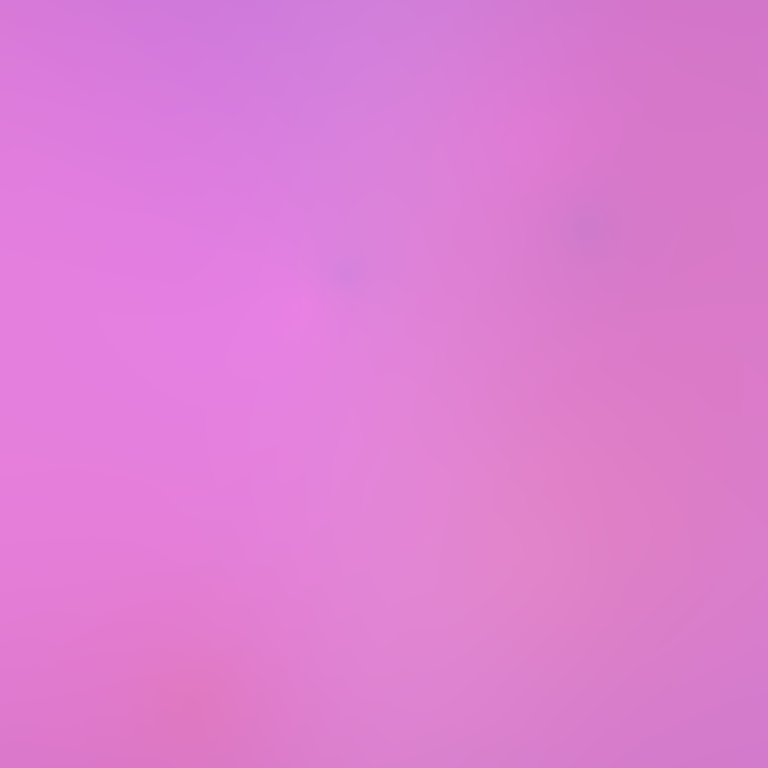
Abstract light effect, smooth gradient from soft lavender to gentle pink, calm atmosphere, diffuse glow, no room, no furniture, no objects.